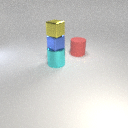
small blue metal cube above large cyan metal cylinder